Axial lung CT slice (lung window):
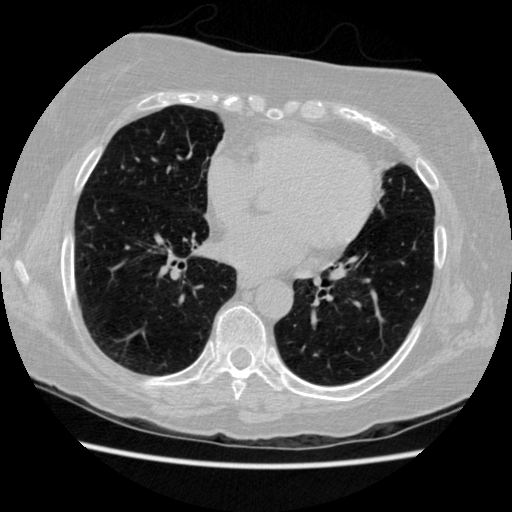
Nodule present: no